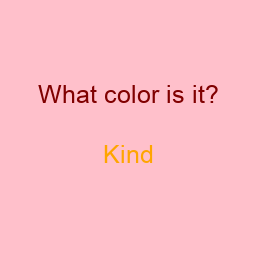
Color: orange
Background color: pink
Question text color: maroon